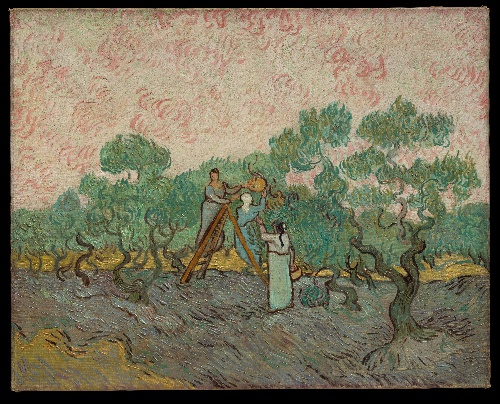
Title: Women Picking Olives
Artist: Vincent van Gogh
Artist bio: Dutch, Zundert 1853–1890 Auvers-sur-Oise
Date: 1889
Object type: Painting
Classification: Paintings
Medium: Oil on canvas
Dimensions: 28 5/8 x 36 in. (72.7 x 91.4 cm)
Department: European Paintings
Credit line: The Walter H. and Leonore Annenberg Collection, Gift of Walter H. and Leonore Annenberg, 1995, Bequest of Walter H. Annenberg, 2002
Accession year: 1995
Repository: Metropolitan Museum of Art, New York, NY
Tags: Ladders|Women|Olive Trees